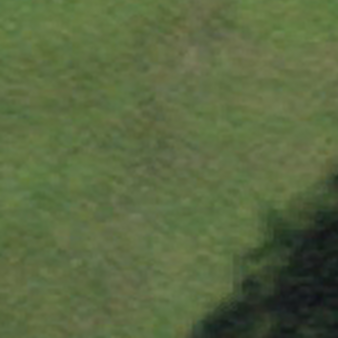
Label: other